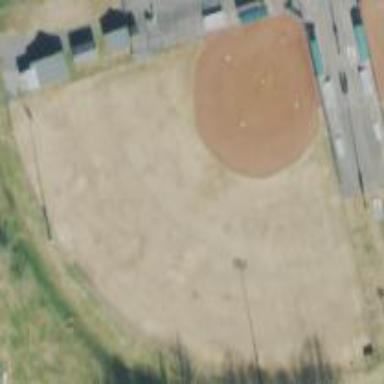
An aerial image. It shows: Baseball pitch for leisure land activities.